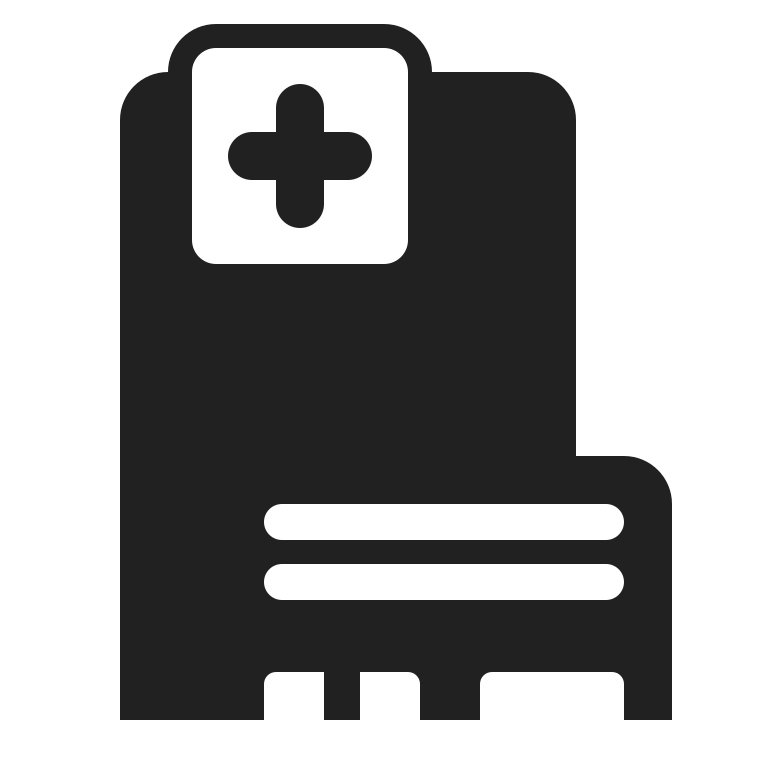
hospital high contrast